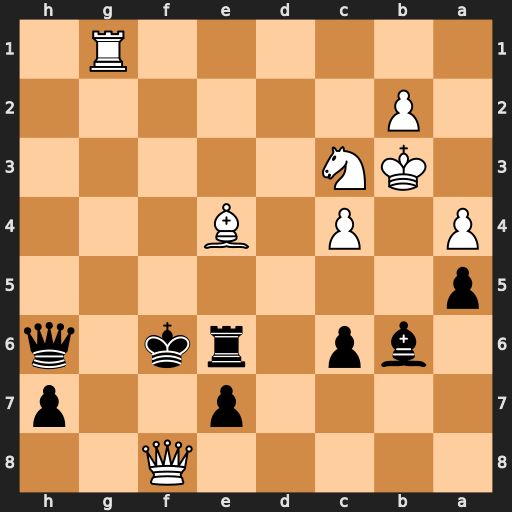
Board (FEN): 5Q2/4p2p/1bp1rk1q/p7/P1P1B3/1KN5/1P6/6R1
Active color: b
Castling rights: -
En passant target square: -
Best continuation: Qxf8 Rf1+ Kg7 Rxf8 Kxf8